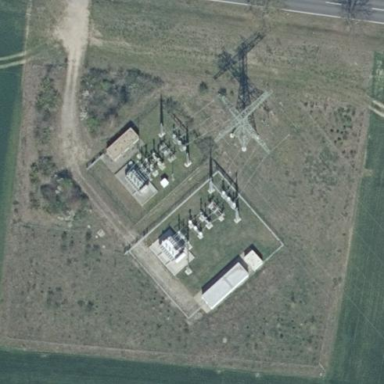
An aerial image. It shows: Power substation.